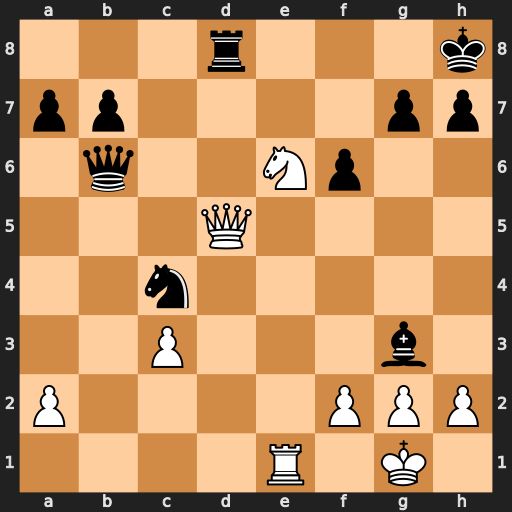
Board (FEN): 3r3k/pp4pp/1q2Np2/3Q4/2n5/2P3b1/P4PPP/4R1K1
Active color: w
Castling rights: -
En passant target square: -
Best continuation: Qxd8+ Qxd8 Nxd8 Bxf2+ Kxf2